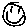
Label: smiley face